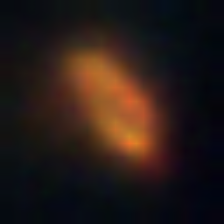
Taxon: Pennate
Group: Diatoms